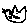
Label: cat